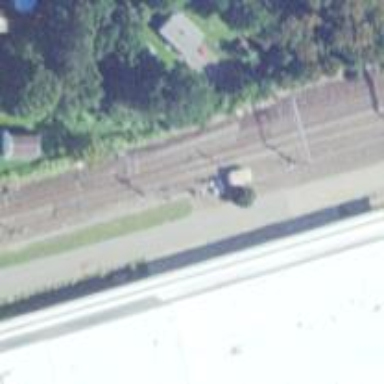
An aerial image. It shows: Junction on the railway.